Question: I have downloaded the latest test studio from Telerik website.
I have created a test based on the Sample tests (Load Tests) shipped with telerik. However, When I am trying to run the test I get this error "We are unable to run the tests. Please make sure that the controller that you are using have enough users allocated..." . Also the Run this test button is disabled. So I canNot run the test.
I tried to record a new test and still same result.
Does anyone knows what is this issue. I am following the guide on this video: <URL>
Does anyone know what this error is?

thanks
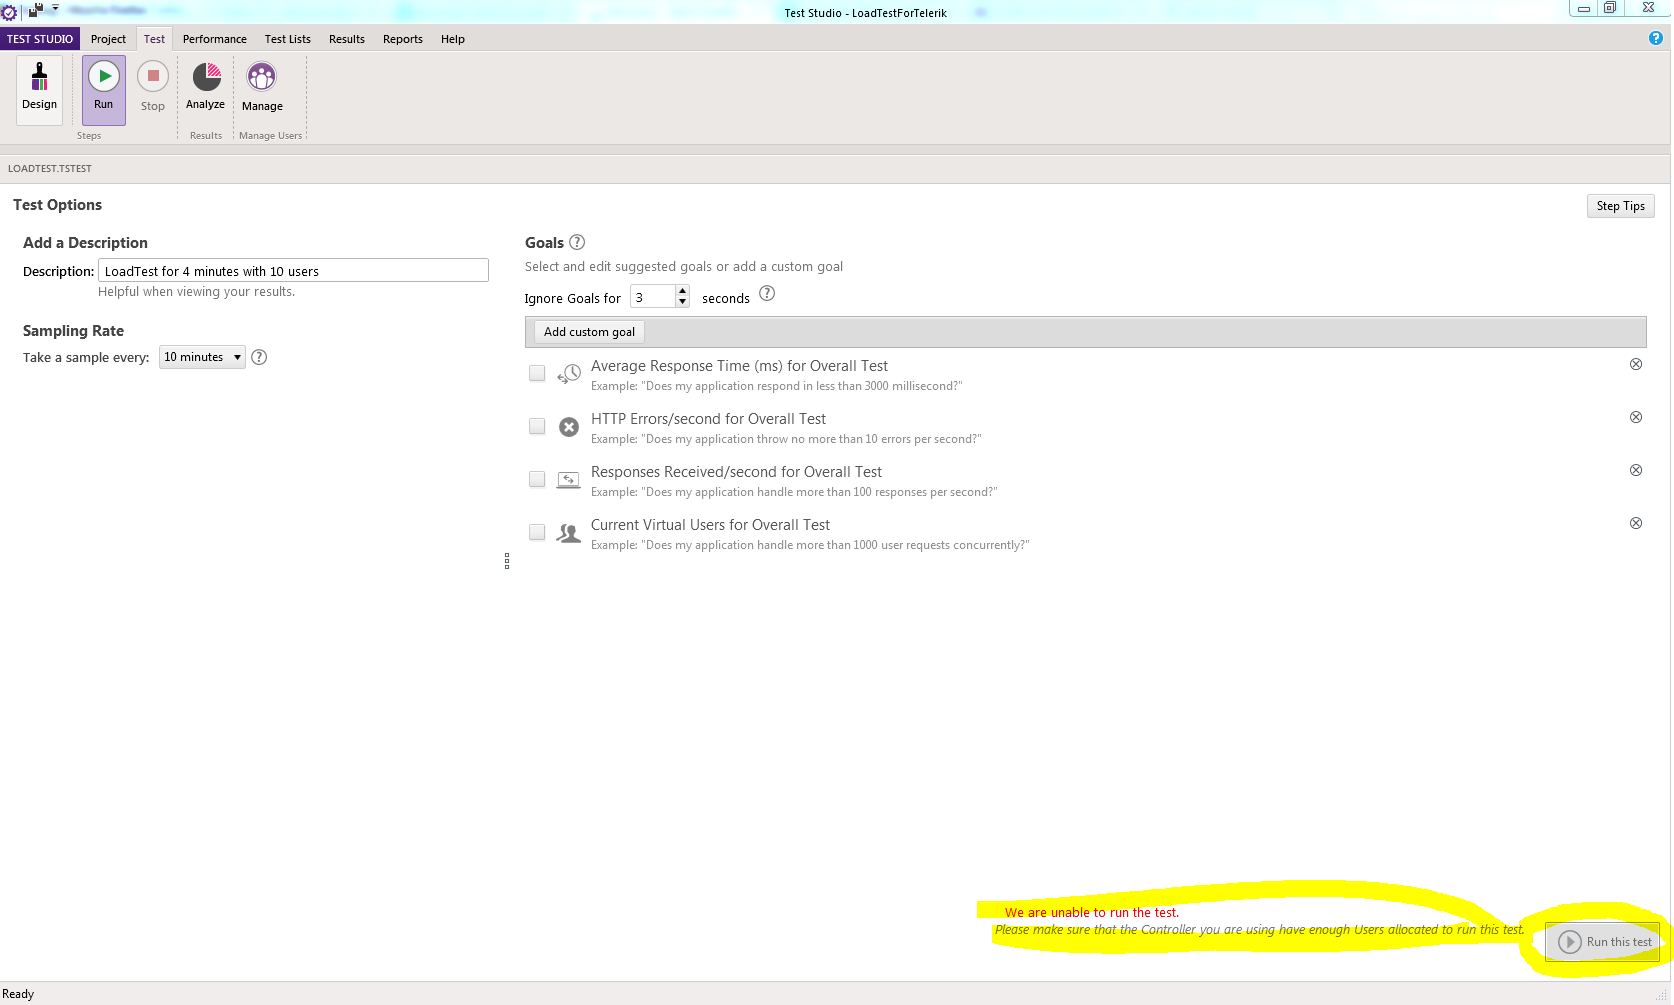
Answer: You have to do the following to make it work:
Click on icon.
Then on .
Type in the , test connection and click ok.
Drag the slider in the balance column to set the number of users and save settings.